Question: I am thinking if it is possible to show an item in java swing controls "item".
What I want to do is to show Names from my database in a java swing controls "Item" so user can choose among the lists who's information they want to see.
Is this possible?
something like this:

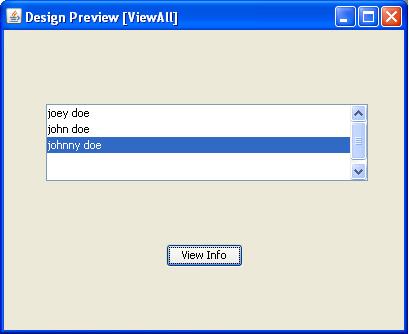
Answer: In your image you have a JList. I recommend looking at the <URL>; it will teach you everything you need to know about lists.
Then, if you have a specific question we'll be glad to help.
Also, I'd recommend to stay away from any visual editor (like the one in Netbeans) until you get more experience working with Swing. The generated code will only confuse you more ;)
Good luck!